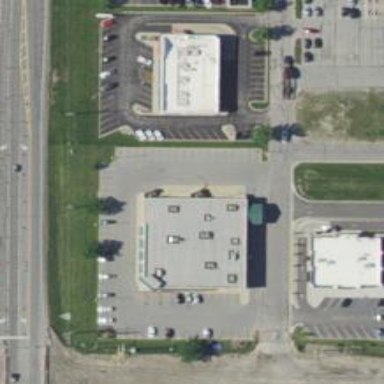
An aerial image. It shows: Pharmacy providing healthcare services.